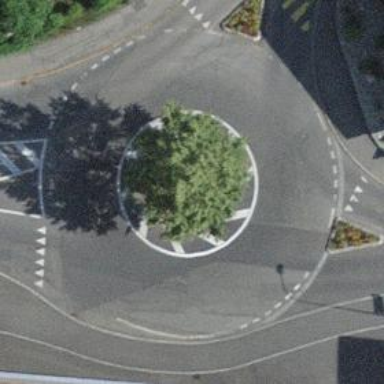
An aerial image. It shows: Residential road with asphalt surface leading to roundabout.